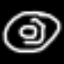
Label: donut